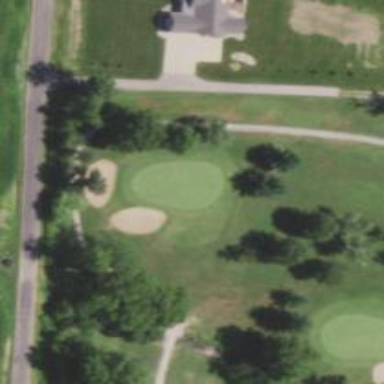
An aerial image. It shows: View of golf hole.